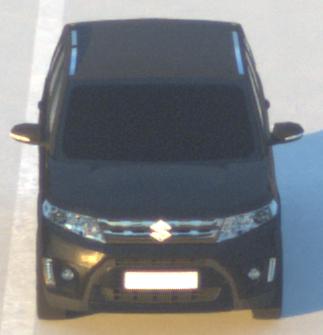
Make: Suzuki
Model: Vitara 1.6
Detailed model: Vitara (LY)
Model produced from: 2015/04
Model produced until: 2018/08
Doors: 5
Color: black
Road condition: dry road
Daytime: sunrise or sunset
Contrast: medium contrast